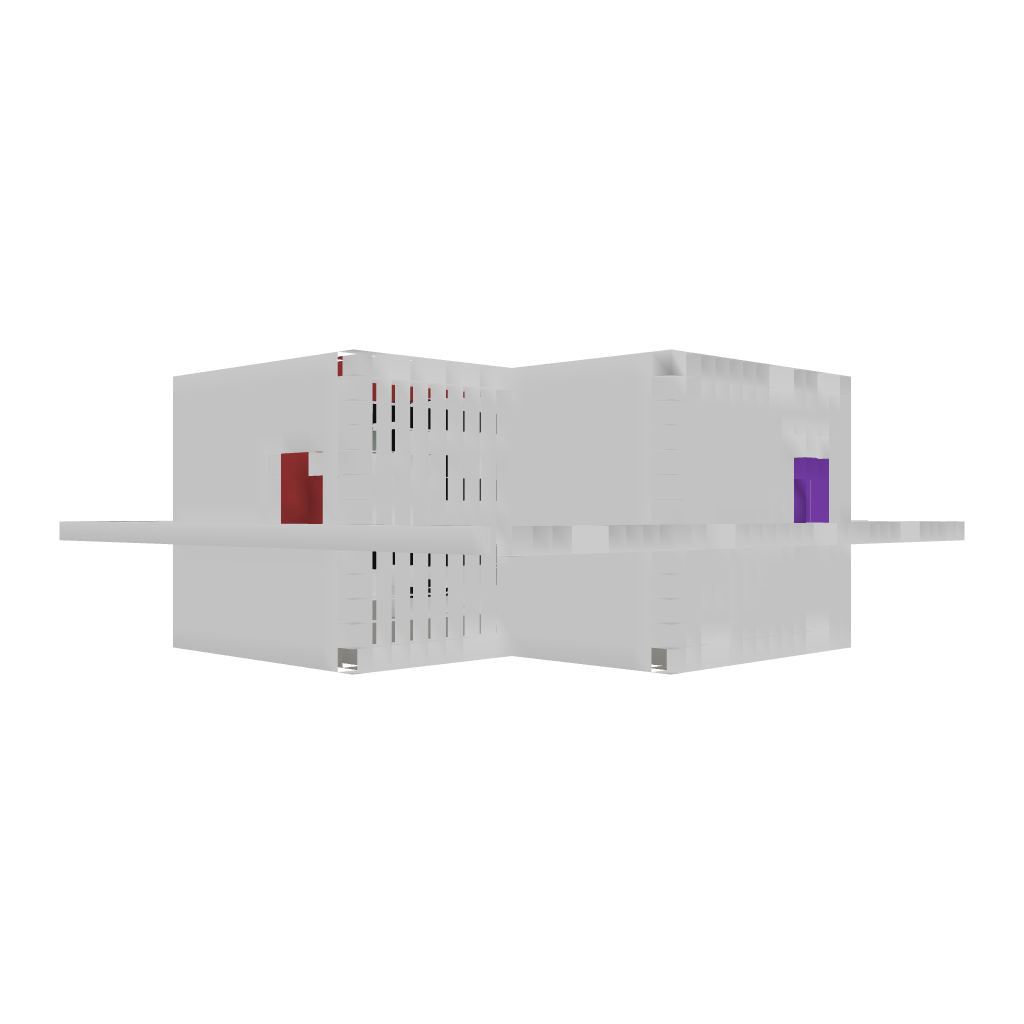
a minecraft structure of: Redstone torch key 4 door system